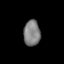
Tissue: lung
Cell type: Endothelial cells
Senescence score: 0.569
Nuclear area (px): 419
Mean DAPI intensity: 127.42